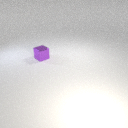
small purple metal cube